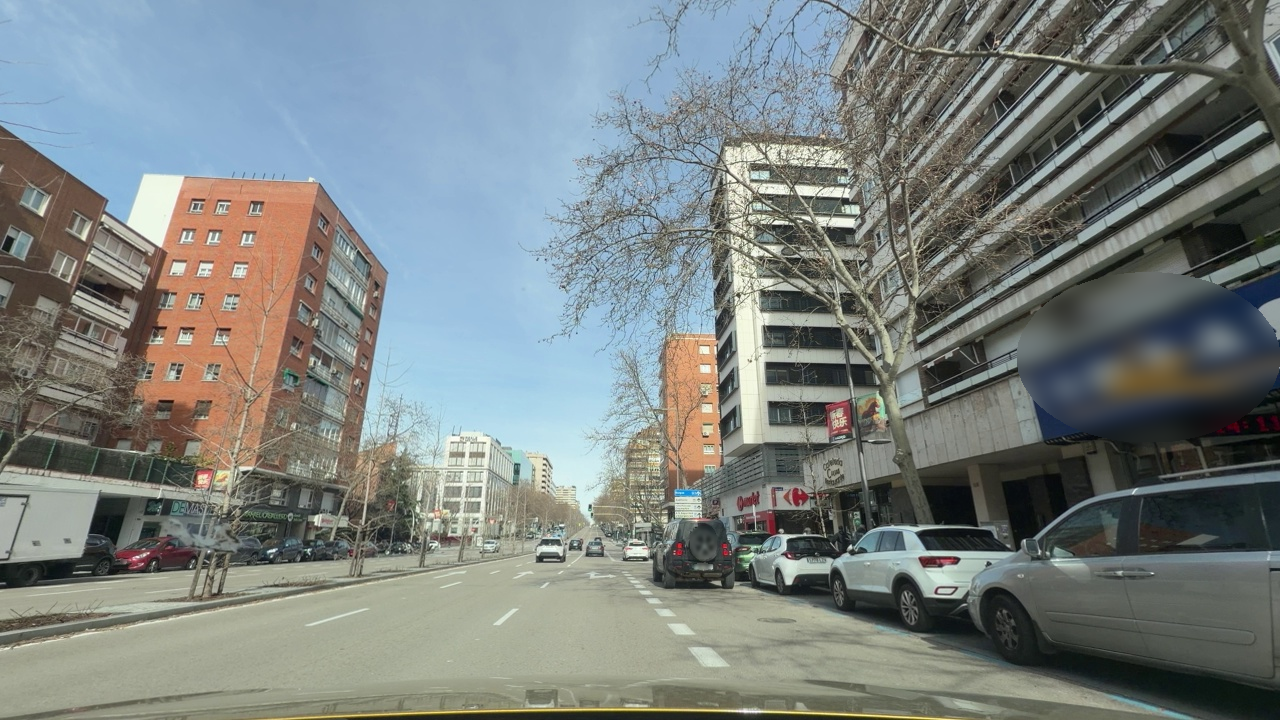
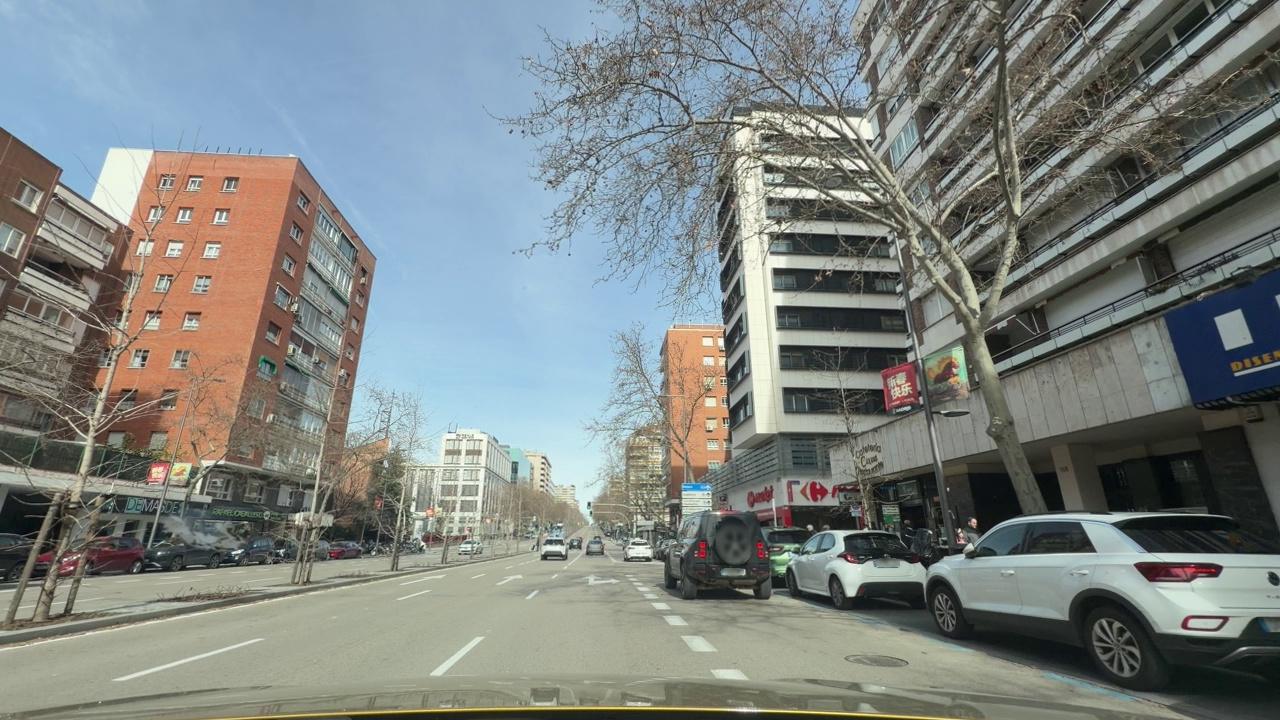
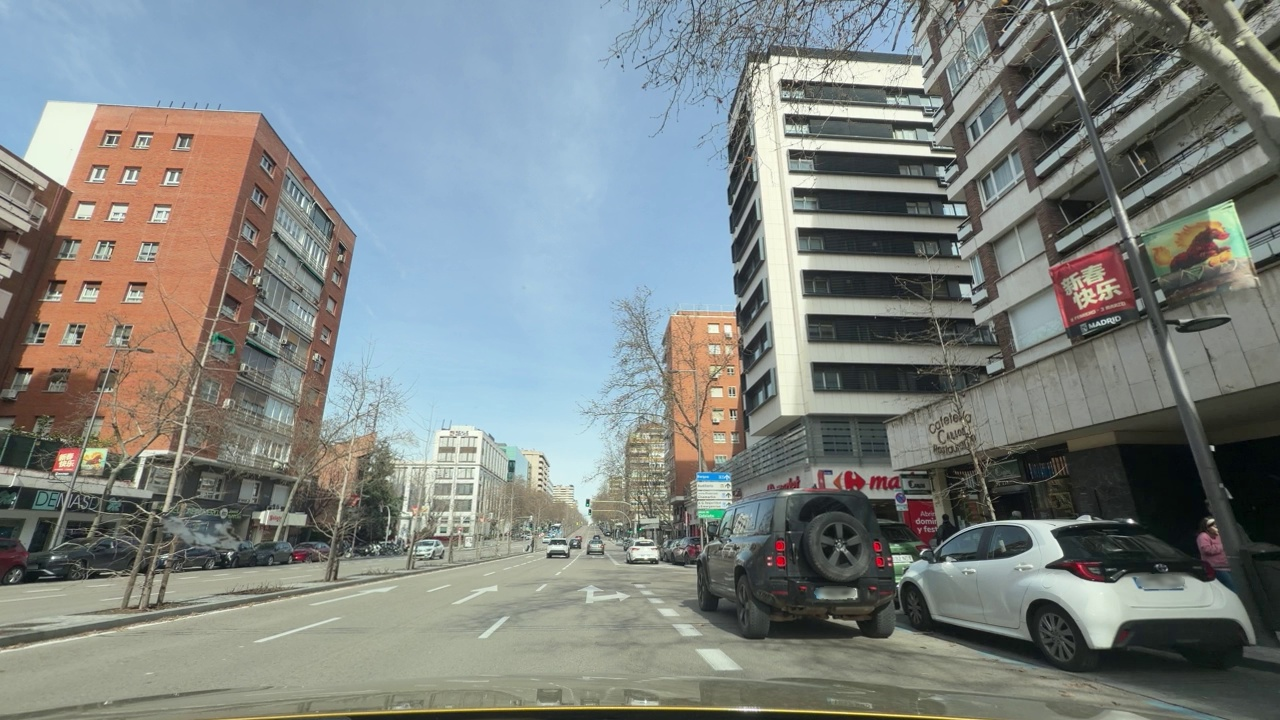
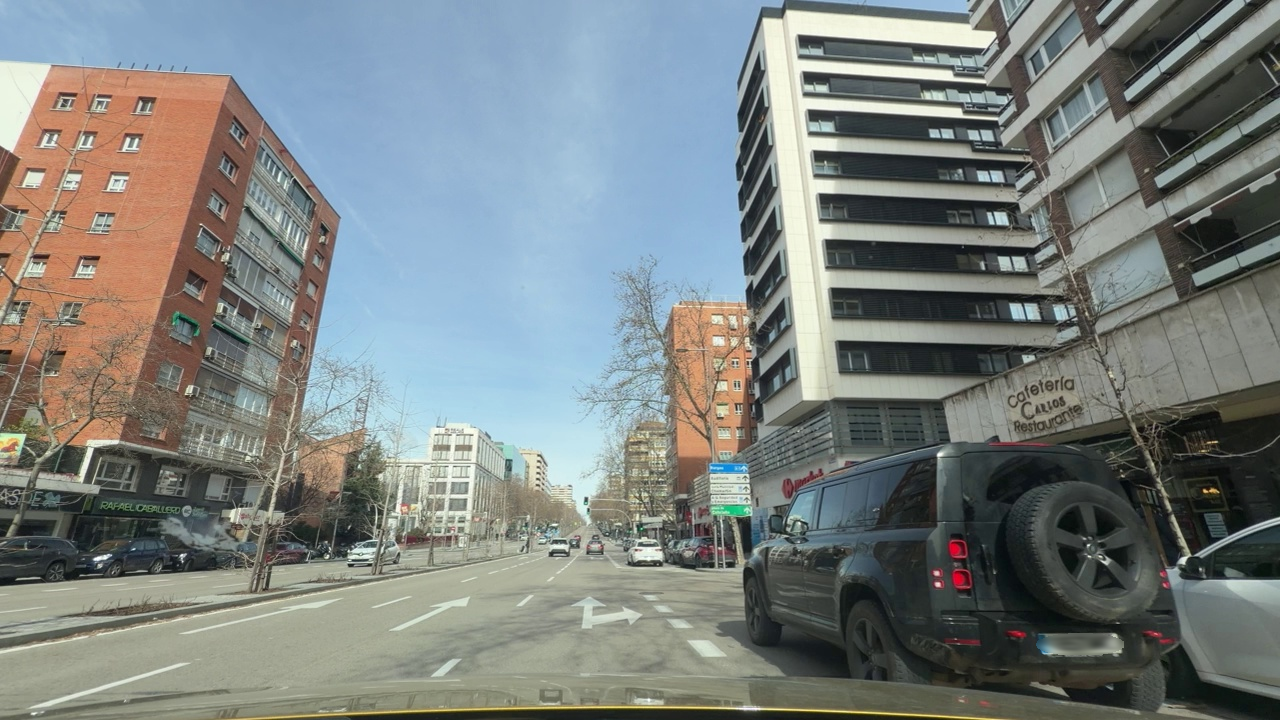
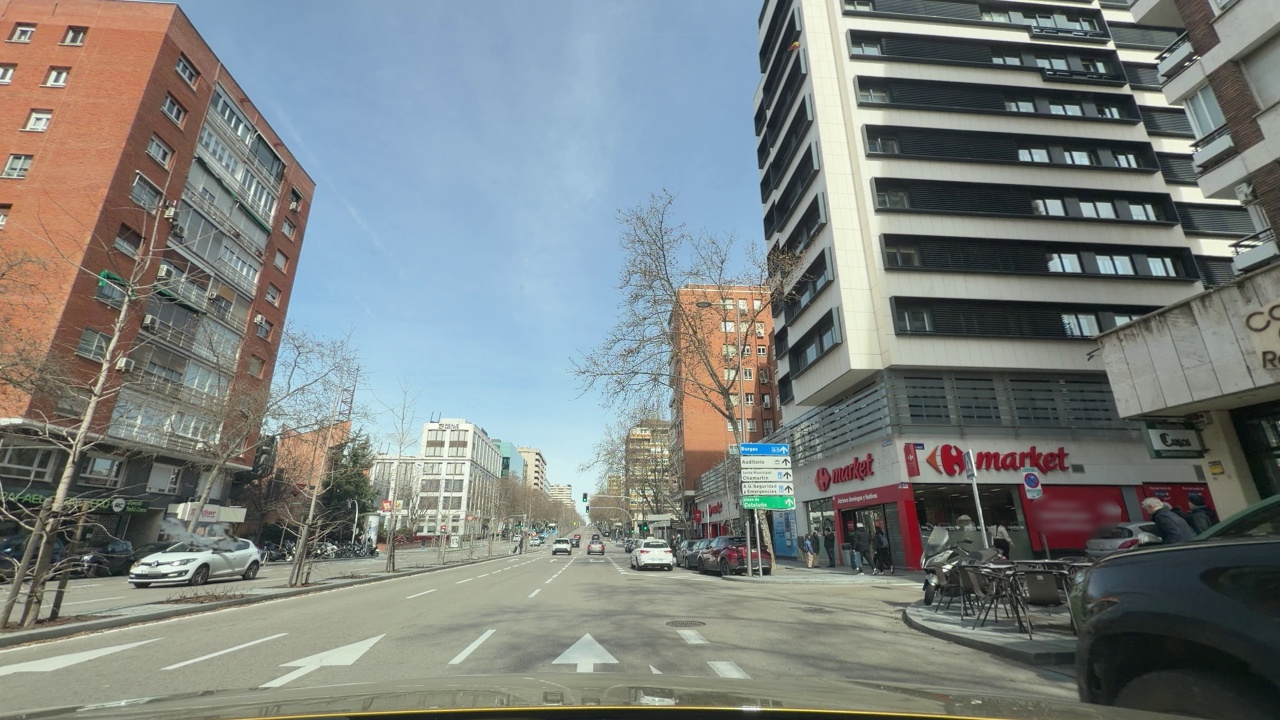
Situation: Lateral parked car
Question: Are vehicles present on the right side of the ego lane?
Answer: No
Reasoning: Ego is driving along a wide urban street with four lanes of traffic in the second lane from the right. There are vehicles parked parallel on the right, and in the lane to the right of ego there is a car double-parked between the parked cars and ego.

Situation: Lateral parked car
Question: Are vehicles parked parallel or perpendicular to the roadway near the ego lane?
Answer: Yes
Reasoning: Ego is driving along a wide urban street with four lanes of traffic in the second lane from the right. There are vehicles parked parallel on the right, and in the lane to the right of ego there is a car double-parked between the parked cars and ego.

Situation: Lateral parked car
Question: Does the environment indicate an urban road where curbside parking is permitted?
Answer: Yes
Reasoning: Ego is driving along a wide urban street with four lanes of traffic in the second lane from the right. There are vehicles parked parallel on the right, and in the lane to the right of ego there is a car double-parked between the parked cars and ego.

Situation: Lateral parked car
Question: Is the ego vehicle traveling in a middle lane with traffic lanes on both sides?
Answer: Yes
Reasoning: Ego is driving along a wide urban street with four lanes of traffic in the second lane from the right. There are vehicles parked parallel on the right, and in the lane to the right of ego there is a car double-parked between the parked cars and ego.

Situation: Lateral parked car
Question: Are vehicles present on the left side of the ego lane?
Answer: Yes
Reasoning: Ego is driving along a wide urban street with four lanes of traffic in the second lane from the right. There are vehicles parked parallel on the right, and in the lane to the right of ego there is a car double-parked between the parked cars and ego.